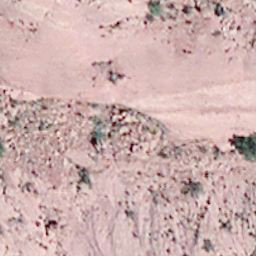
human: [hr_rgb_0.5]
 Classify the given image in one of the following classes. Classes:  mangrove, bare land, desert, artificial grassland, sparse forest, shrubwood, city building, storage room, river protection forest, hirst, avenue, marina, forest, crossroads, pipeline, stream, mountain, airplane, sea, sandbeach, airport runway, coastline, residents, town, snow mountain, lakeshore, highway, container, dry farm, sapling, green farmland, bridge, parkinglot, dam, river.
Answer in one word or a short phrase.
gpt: bare land